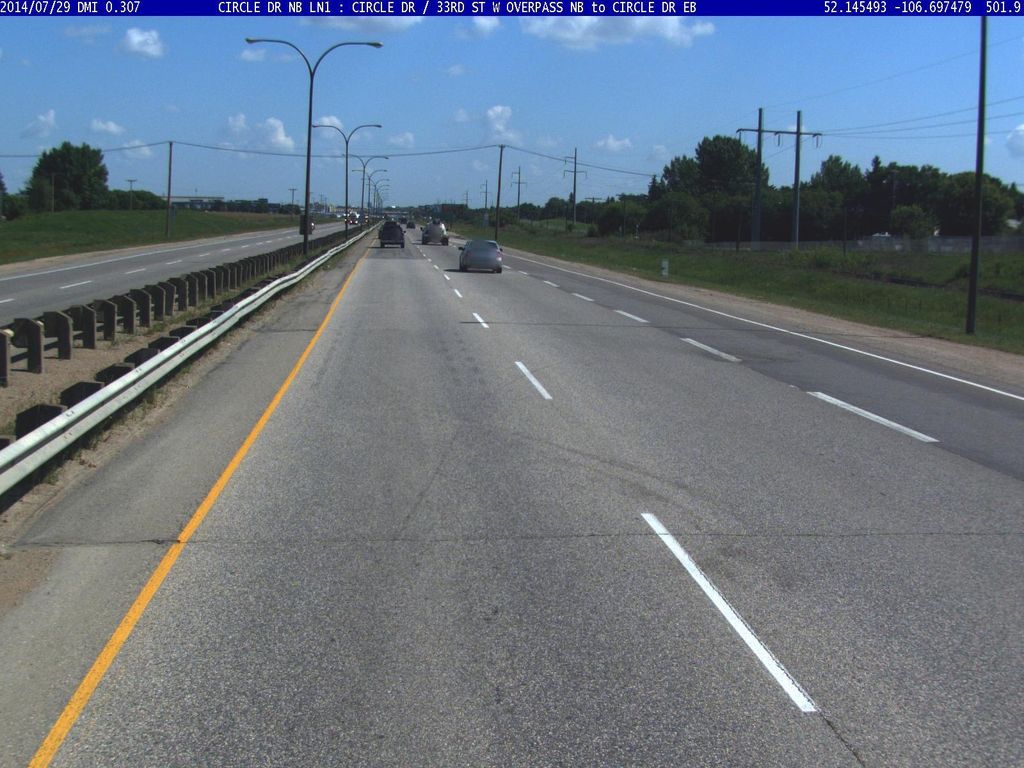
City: saskatoon